Question: I have an excel file that has data as such:

I have to create a box plot and am using ggplot. How does one filter it such that the results for 'Lead' will show based on what the 'Ward' number is. For example if I say 'Ward==1' then it will show the results 'Lead' 5.0, 7.8 and 6.3 and create a box plot with these . I am trying to create a 'geom_boxplot' and 'stat_boxplot'.
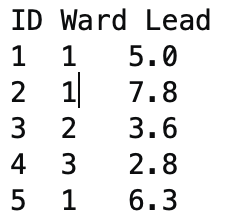
Answer: We can specify the 'group' as 'Ward' and apply the 'geom_boxplot'
'''
library(ggplot2)
library(dplyr)
df1 %>%
mutate(Ward = factor(Ward)) %>%
ggplot(aes(x = Ward, y = Lead, fill = Ward)) +
geom_boxplot()
'''
-output
<URL>
### data
'''
df1 <- structure(list(ID = 1:5, Ward = c(1L, 1L, 2L, 3L, 1L), Lead = c(5,
7.8, 3.6, 2.8, 6.3)), class = "data.frame", row.names = c(NA,
-5L))
'''